Question: I'm working on an app using the python/Kivy-iOS toolchain. For some reason, when I build to the iPhone5, the app doesn't run fullscreen (there's letterboxing at the top and bottom, see attached screenshot). This seems to be the default behavior for Kivy on iOS.
Any idea how to set the resolution manually or make it detect resolution properly?

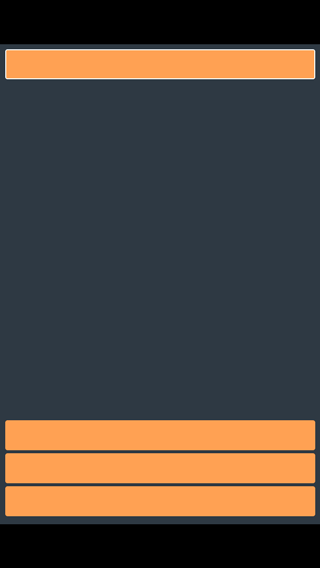
Answer: iPhone5 requires a launch image with following properties for it to enable full 4" screen size for your app
- -
Place in your app-kivyapp/ directory or add them via xcode's settings interface and you are good to go.